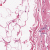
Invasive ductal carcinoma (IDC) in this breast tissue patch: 0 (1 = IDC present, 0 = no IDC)